Question: I have created gridview with customer adapter. To give each cell border, I have placed them in two layouts. The first layout has black bg and second layout has white bg and contents. and I have given the parent layout 1dp padding, which given a border look
but the problem is that when two cells meet vertically, their border size becomes 2dp i.e. one cell's bottom border merges into other cell's top border.
But I like to create border as in given image

Here is code of my current cell's xml file
'''
<?xml version="1.0" encoding="utf-8"?>
<LinearLayout xmlns:android="http://schemas.android.com/apk/res/android"
android:id="@+id/layBorder"
android:layout_width="77dp"
android:layout_height="wrap_content"
android:background="#000000"
android:orientation="vertical"
android:padding="1dp" >
<FrameLayout
android:id="@+id/FrameLayout1"
android:layout_width="fill_parent"
android:layout_height="wrap_content"
android:background="#FFFFFF" >
<ImageView
android:id="@+id/ivElementName"
android:layout_width="40dp"
android:layout_height="60dp"
android:layout_gravity="center_vertical|center_horizontal"
android:layout_margin="1dp"
android:adjustViewBounds="true"
android:background="#<PHONE>"
android:maxHeight="60dp"
android:maxWidth="40dp"
android:minHeight="60dp"
android:minWidth="40dp" />
<ImageView
android:id="@+id/ivElementImg"
android:layout_width="30dp"
android:layout_height="30dp"
android:layout_gravity="bottom|center_vertical|center_horizontal"
android:layout_marginLeft="1dp"
android:layout_marginRight="1dp"
android:adjustViewBounds="true"
android:background="#<PHONE>"
android:baselineAlignBottom="true"
android:cropToPadding="true"
android:maxHeight="30dp"
android:maxWidth="30dp"
android:minHeight="30dp"
android:minWidth="30dp"
android:visibility="invisible" />
</FrameLayout>
</LinearLayout>
'''
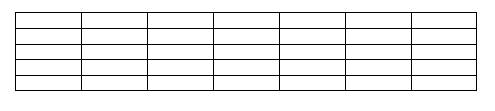
Answer: You should do the next:
- - -
And don't forget to change you grid item layout height as match_parent
'''
GridView gv = findViewById(R.id.my_grid_view);
gv.setBackgroundColor(Color.WHITE);
gv.setVerticalSpacing(1);
gv.setHorizontalSpacing(1);
'''